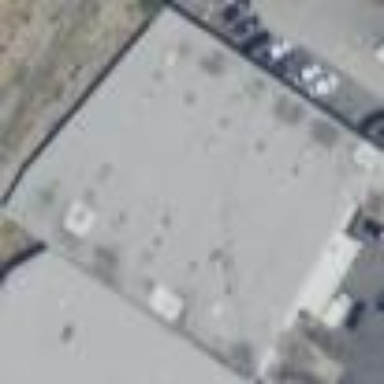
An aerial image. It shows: Warehouse building.